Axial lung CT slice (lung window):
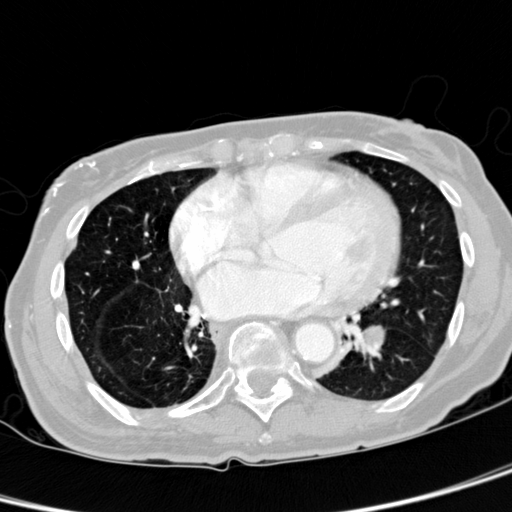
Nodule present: yes
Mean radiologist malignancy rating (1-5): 3.75